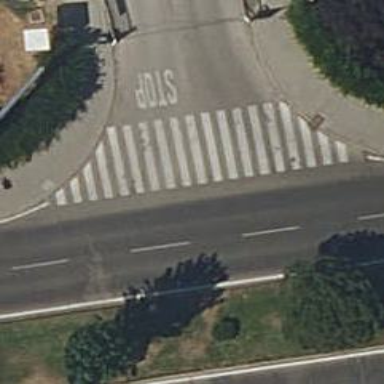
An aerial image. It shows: Stop road.